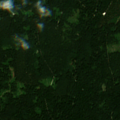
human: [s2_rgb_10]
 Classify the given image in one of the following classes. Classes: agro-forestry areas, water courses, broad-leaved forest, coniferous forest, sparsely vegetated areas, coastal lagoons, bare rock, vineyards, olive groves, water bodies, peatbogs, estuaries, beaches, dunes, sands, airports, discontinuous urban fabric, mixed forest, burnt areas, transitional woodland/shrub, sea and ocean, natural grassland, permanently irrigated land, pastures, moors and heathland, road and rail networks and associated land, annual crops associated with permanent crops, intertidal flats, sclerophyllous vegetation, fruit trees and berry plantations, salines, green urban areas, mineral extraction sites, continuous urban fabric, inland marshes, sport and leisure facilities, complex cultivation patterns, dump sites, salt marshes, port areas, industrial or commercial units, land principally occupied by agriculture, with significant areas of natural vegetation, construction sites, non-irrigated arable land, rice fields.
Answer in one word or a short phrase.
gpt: coniferous forest